Question: I have to return XML from SQL Server Stored Proc in the below format:
'''
<Customer1>
<Policy1></Policy1>
<Policy2></Policy2>
</Customer1>
<Customer2>
<Policy1></Policy1>
<Policy2></Policy2>
<Policy3></Policy3>'
<Customer2>
.......
'''
The problem is that my Query is creating '<Customer>' nodes for each row.

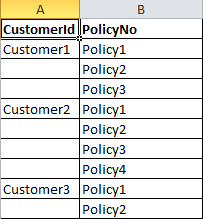
Answer: Whenever you see numbered names ( or ) you can be sure, that there is bad design!
In your case it seems, that . That is something you !
Assuming there is a customer table with ID and Name and a policy table with ID, CustomerID and Number it might look like this:
'''
DECLARE @customer TABLE(ID INT,Name VARCHAR(100));
INSERT INTO @customer VALUES(1,'cust 1'),(2,'cust 2'),(3,'cust 3');
DECLARE @policy TABLE(ID INT,CustomerID INT,Number VARCHAR(100));
INSERT INTO @policy VALUES
(1,1,'p1 for c1'),(2,1,'p2 for c1')
,(3,2,'p1 for c2'),(4,2,'p2 for c2'),(5,2,'p3 for c2')
--no policy for c3
SELECT ID AS [@id]
,Name AS [@name]
,(
SELECT ID AS [@id]
,Number AS [@number]
FROM @policy AS p
WHERE p.CustomerID=c.ID
FOR XML PATH('policy'),ROOT('policies'),TYPE
)
FROM @customer AS c
FOR XML PATH('Customer')
'''
The result
'''
<Customer id="1" name="cust 1">
<policies>
<policy id="1" number="p1 for c1" />
<policy id="2" number="p2 for c1" />
</policies>
</Customer>
<Customer id="2" name="cust 2">
<policies>
<policy id="3" number="p1 for c2" />
<policy id="4" number="p2 for c2" />
<policy id="5" number="p3 for c2" />
</policies>
</Customer>
<Customer id="3" name="cust 3" />
'''
## Hint
You might let the ',ROOT('policies')' away (not recommended)